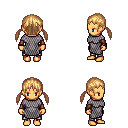
a pixel art fantasy rpg character, female body template, human, tanned skin, chain mail, metal pants, light blonde twin-tailed hairstyle, leather bracers, four views (front, back, left, right), 2x2 character sprite sheet, small pixel art, hard edges, no anti-aliasing